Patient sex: M
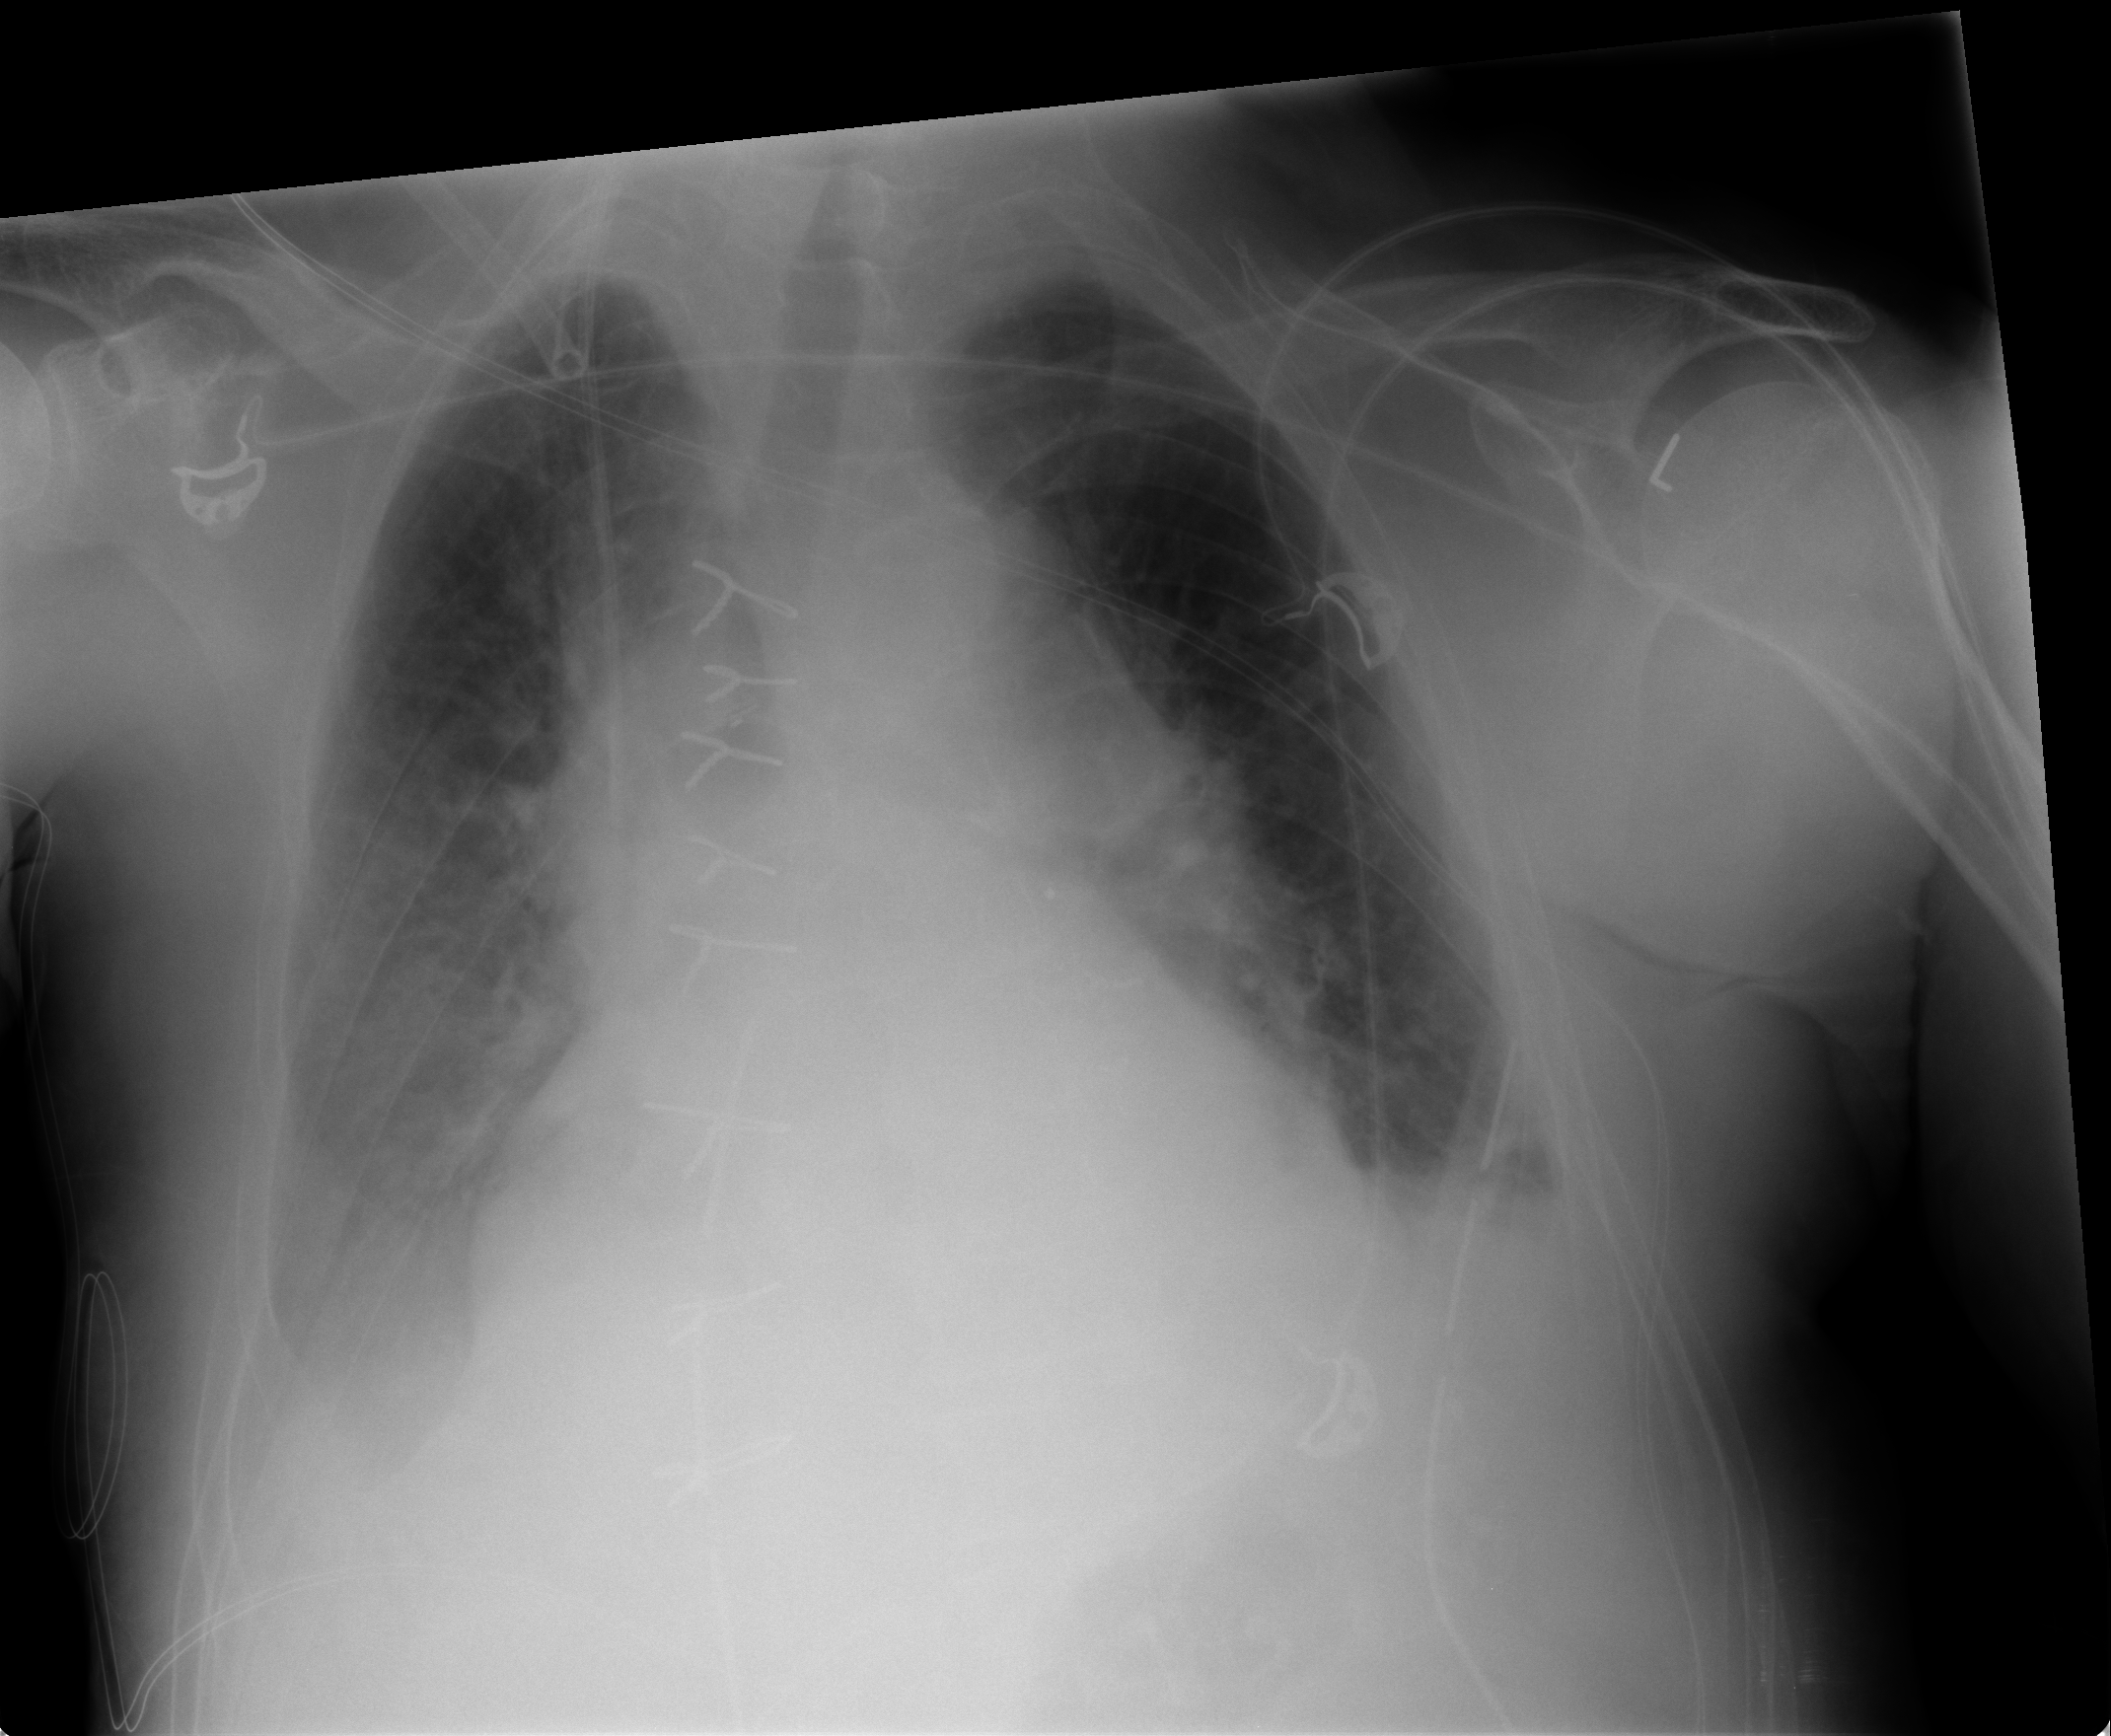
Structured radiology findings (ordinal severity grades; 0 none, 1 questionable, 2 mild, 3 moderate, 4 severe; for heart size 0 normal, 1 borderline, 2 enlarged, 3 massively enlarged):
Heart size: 2
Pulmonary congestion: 2
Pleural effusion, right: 2
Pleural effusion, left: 2
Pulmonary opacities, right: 0
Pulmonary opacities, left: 0
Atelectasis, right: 2
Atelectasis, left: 2